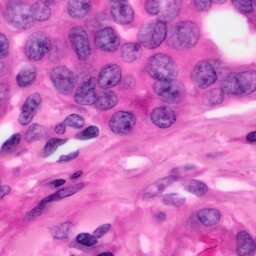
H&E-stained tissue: Pancreatic